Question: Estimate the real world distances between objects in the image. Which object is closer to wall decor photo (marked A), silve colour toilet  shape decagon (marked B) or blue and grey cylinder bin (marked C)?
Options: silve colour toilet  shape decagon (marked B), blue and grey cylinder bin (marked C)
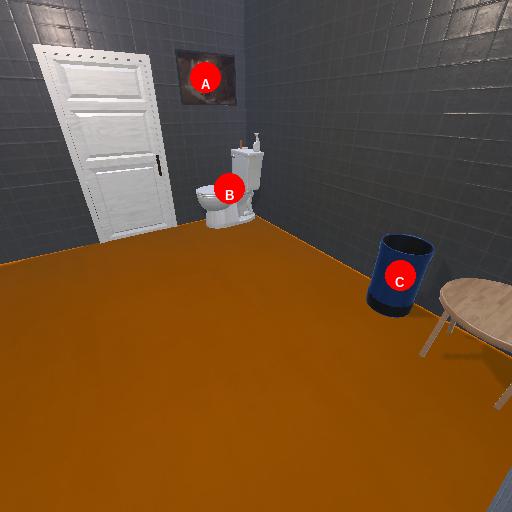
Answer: silve colour toilet  shape decagon (marked B)